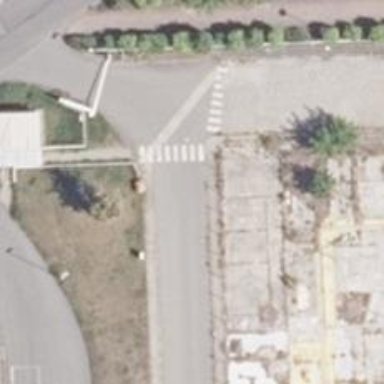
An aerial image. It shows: Zebra crossing on the road.